Field crop: maize
Growth stage: 2
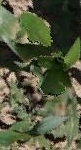
Species: maize